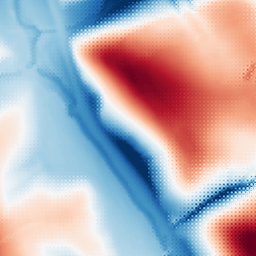
Category: multiscale
Decomposition family: dog
Decomposition parameters: sigma_low: 2
sigma_high: 50
Upsampling method: regularized
Upsampling parameters: scale: 2
lambda_reg: 0.1
Upsampling scale: 2